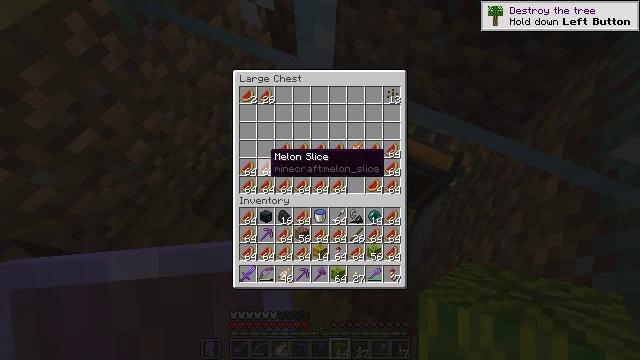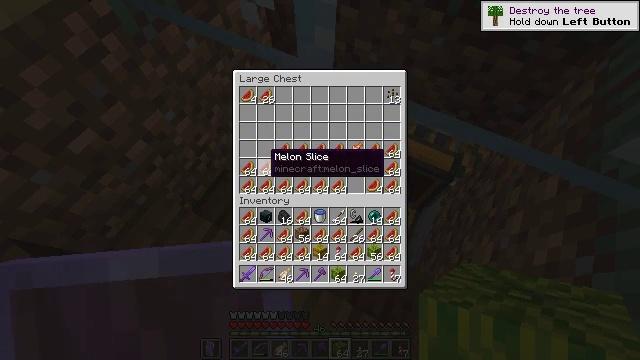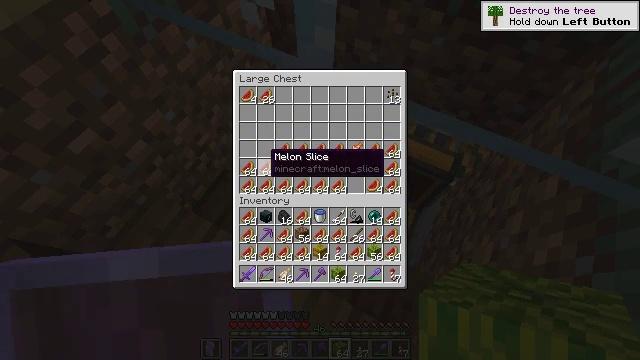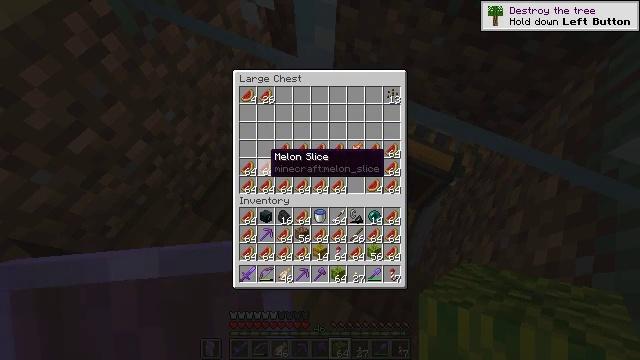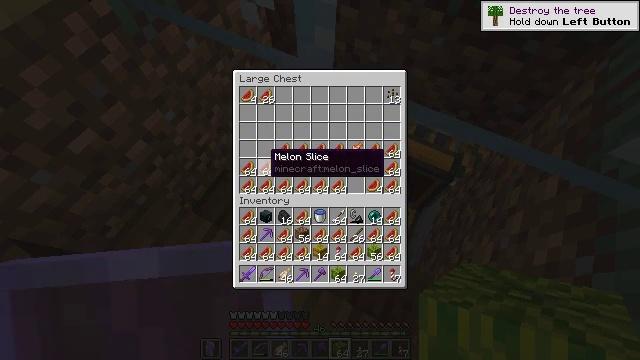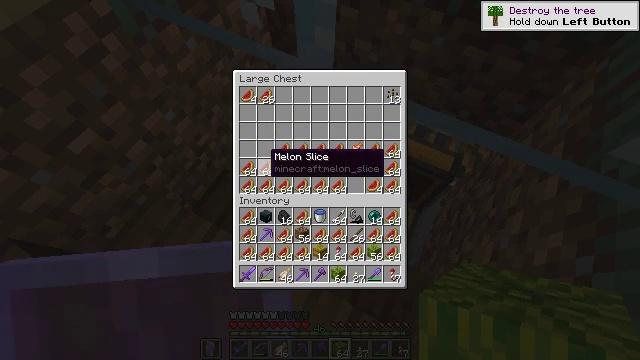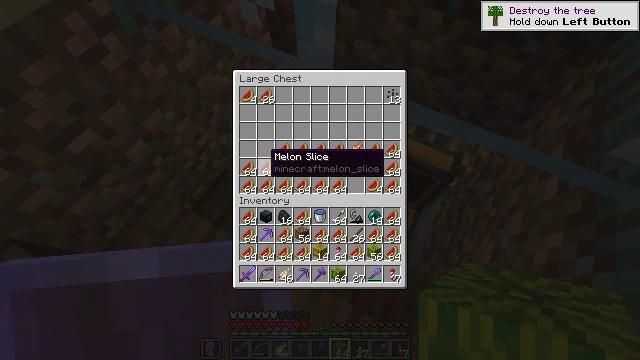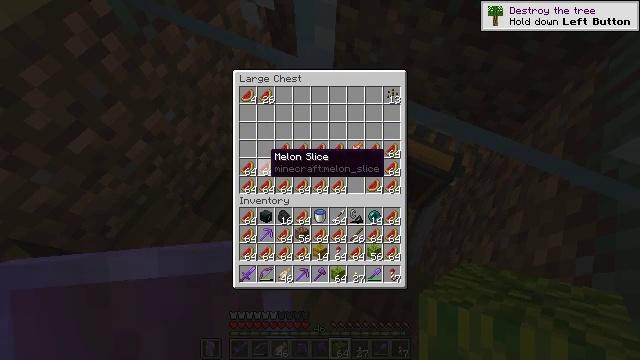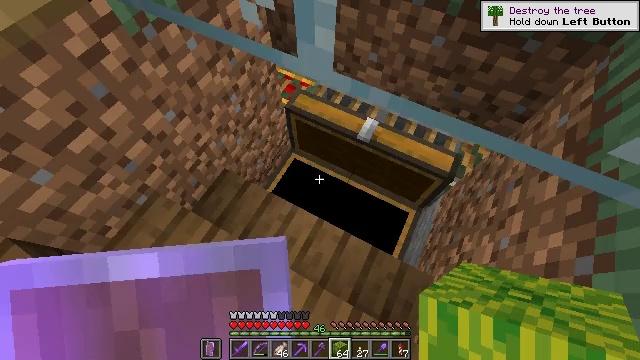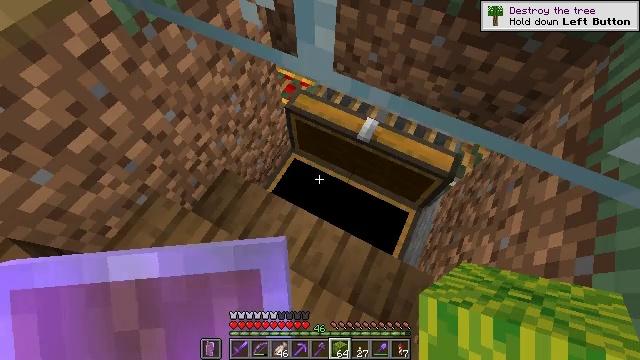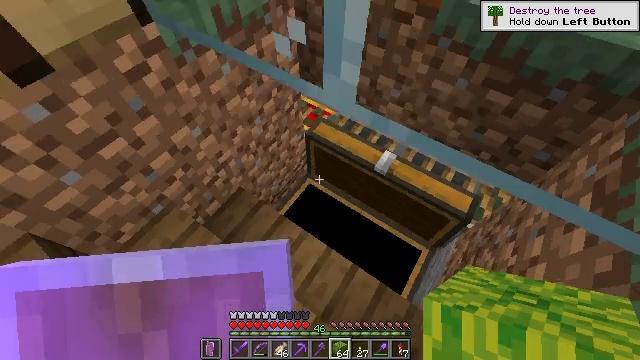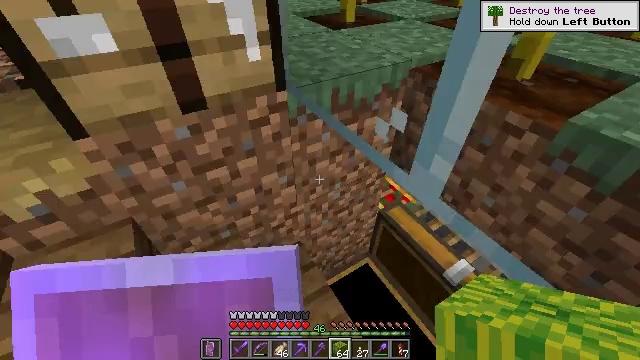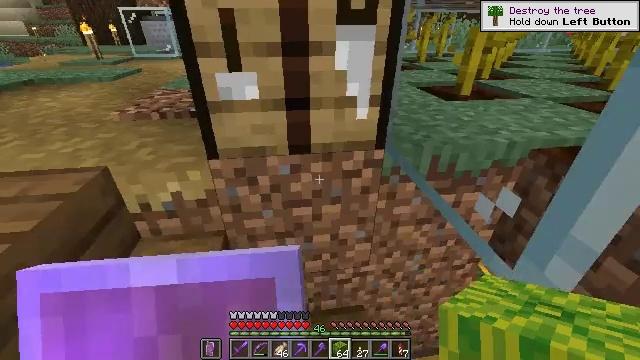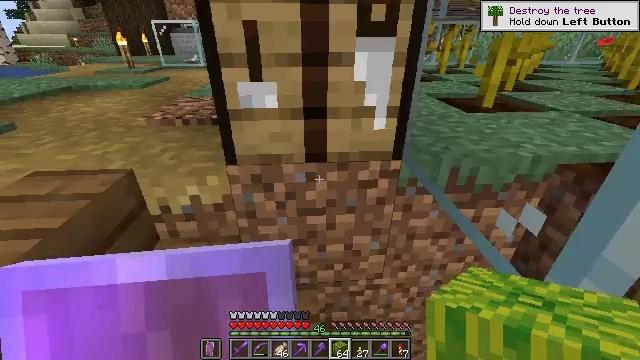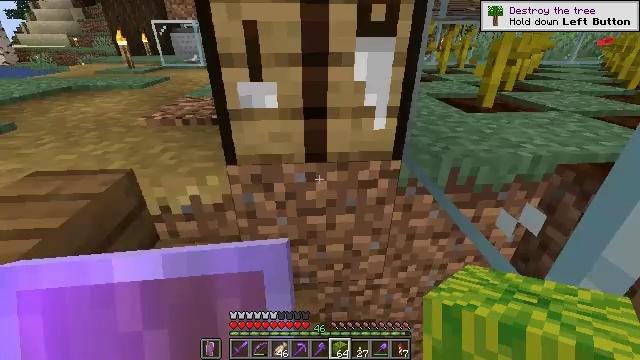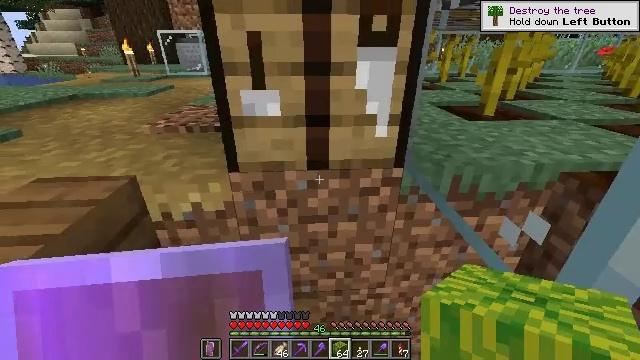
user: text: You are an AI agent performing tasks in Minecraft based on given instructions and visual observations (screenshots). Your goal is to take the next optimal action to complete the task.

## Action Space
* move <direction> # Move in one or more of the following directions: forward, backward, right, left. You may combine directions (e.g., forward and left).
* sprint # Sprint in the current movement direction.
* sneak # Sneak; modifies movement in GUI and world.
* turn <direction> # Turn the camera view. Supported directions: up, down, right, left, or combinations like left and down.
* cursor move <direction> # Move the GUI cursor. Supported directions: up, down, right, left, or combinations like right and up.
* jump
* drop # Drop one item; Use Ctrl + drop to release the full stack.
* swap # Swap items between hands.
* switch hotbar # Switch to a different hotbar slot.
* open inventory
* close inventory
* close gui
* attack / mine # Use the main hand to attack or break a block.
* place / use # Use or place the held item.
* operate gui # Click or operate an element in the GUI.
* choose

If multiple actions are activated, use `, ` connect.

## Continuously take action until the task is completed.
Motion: motion action
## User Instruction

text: Open the crafting table to craft a melon.
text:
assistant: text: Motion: no_op
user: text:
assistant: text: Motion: no_op
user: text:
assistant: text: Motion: no_op
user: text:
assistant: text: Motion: no_op
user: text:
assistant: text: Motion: no_op
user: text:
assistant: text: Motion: no_op
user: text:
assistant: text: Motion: no_op
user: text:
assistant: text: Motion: no_op
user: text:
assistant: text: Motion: close gui
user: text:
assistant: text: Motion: turn left and up
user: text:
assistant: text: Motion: turn left and up
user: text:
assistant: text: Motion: turn left and up
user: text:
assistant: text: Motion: turn left and up
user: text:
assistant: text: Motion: no_op
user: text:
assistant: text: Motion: turn up
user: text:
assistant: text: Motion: turn up
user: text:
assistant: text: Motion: turn up
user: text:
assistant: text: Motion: turn up
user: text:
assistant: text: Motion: turn left and up
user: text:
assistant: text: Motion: no_op
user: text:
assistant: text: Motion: use / place
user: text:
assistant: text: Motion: use / place
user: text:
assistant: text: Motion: use / place
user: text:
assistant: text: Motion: no_op
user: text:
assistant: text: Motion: no_op
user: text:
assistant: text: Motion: open gui
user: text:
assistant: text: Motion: no_op
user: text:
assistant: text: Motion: no_op
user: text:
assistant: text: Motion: cursor move left
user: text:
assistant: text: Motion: cursor move left